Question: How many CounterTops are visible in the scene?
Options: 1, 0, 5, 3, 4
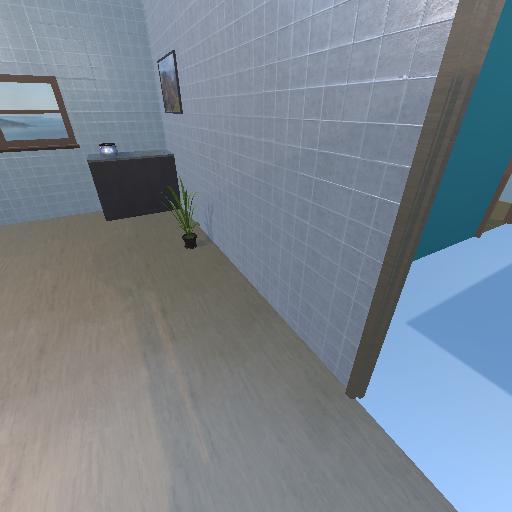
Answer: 1